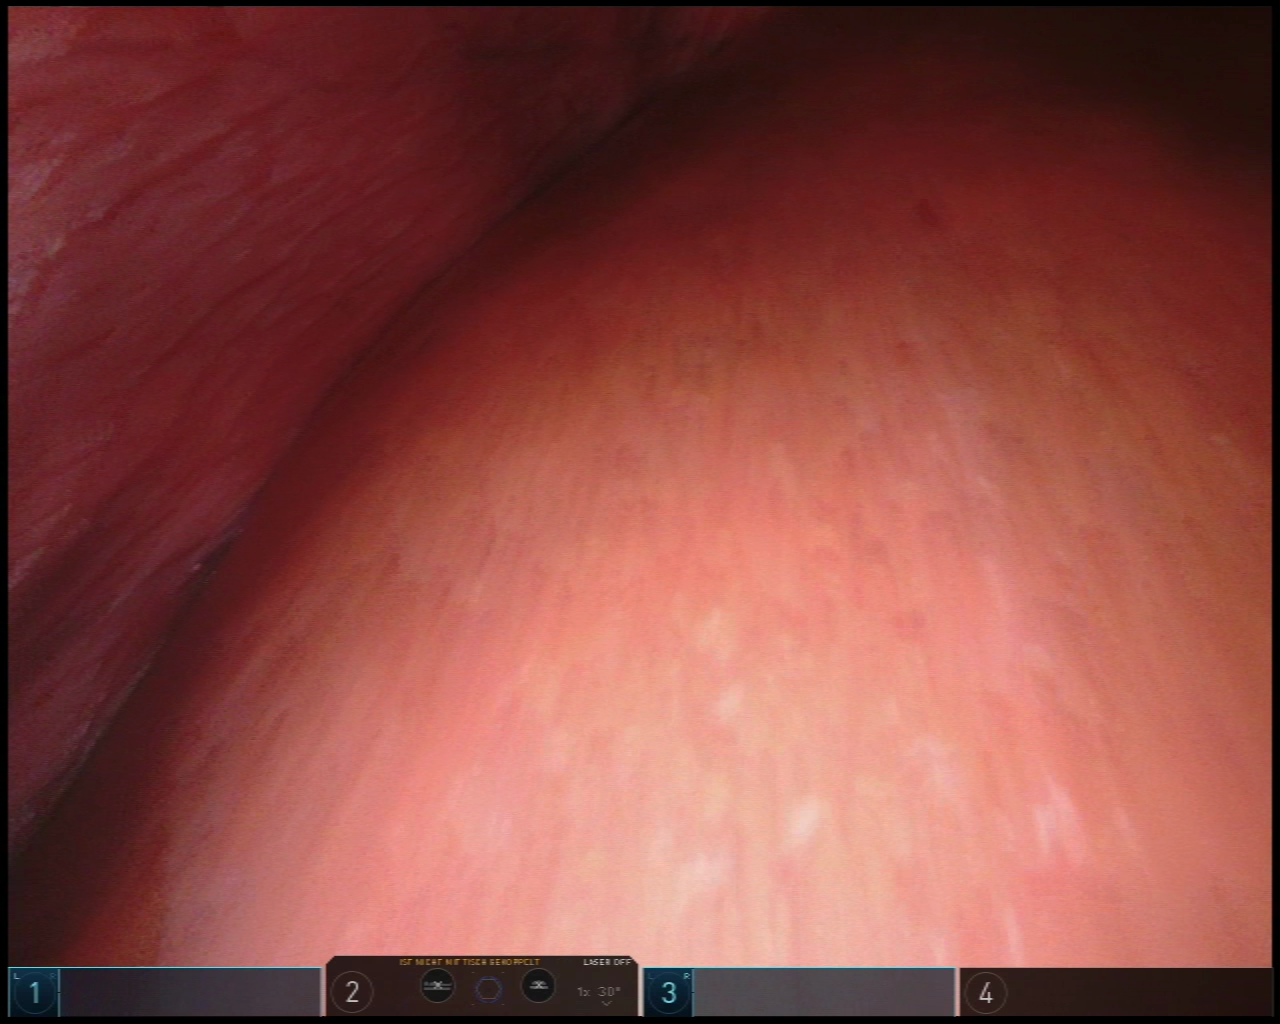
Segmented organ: liver
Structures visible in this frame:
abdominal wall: yes
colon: no
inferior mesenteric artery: no
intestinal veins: no
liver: yes
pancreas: no
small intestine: no
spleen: no
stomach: no
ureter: no
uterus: no
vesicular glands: no